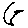
Label: moon